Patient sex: F
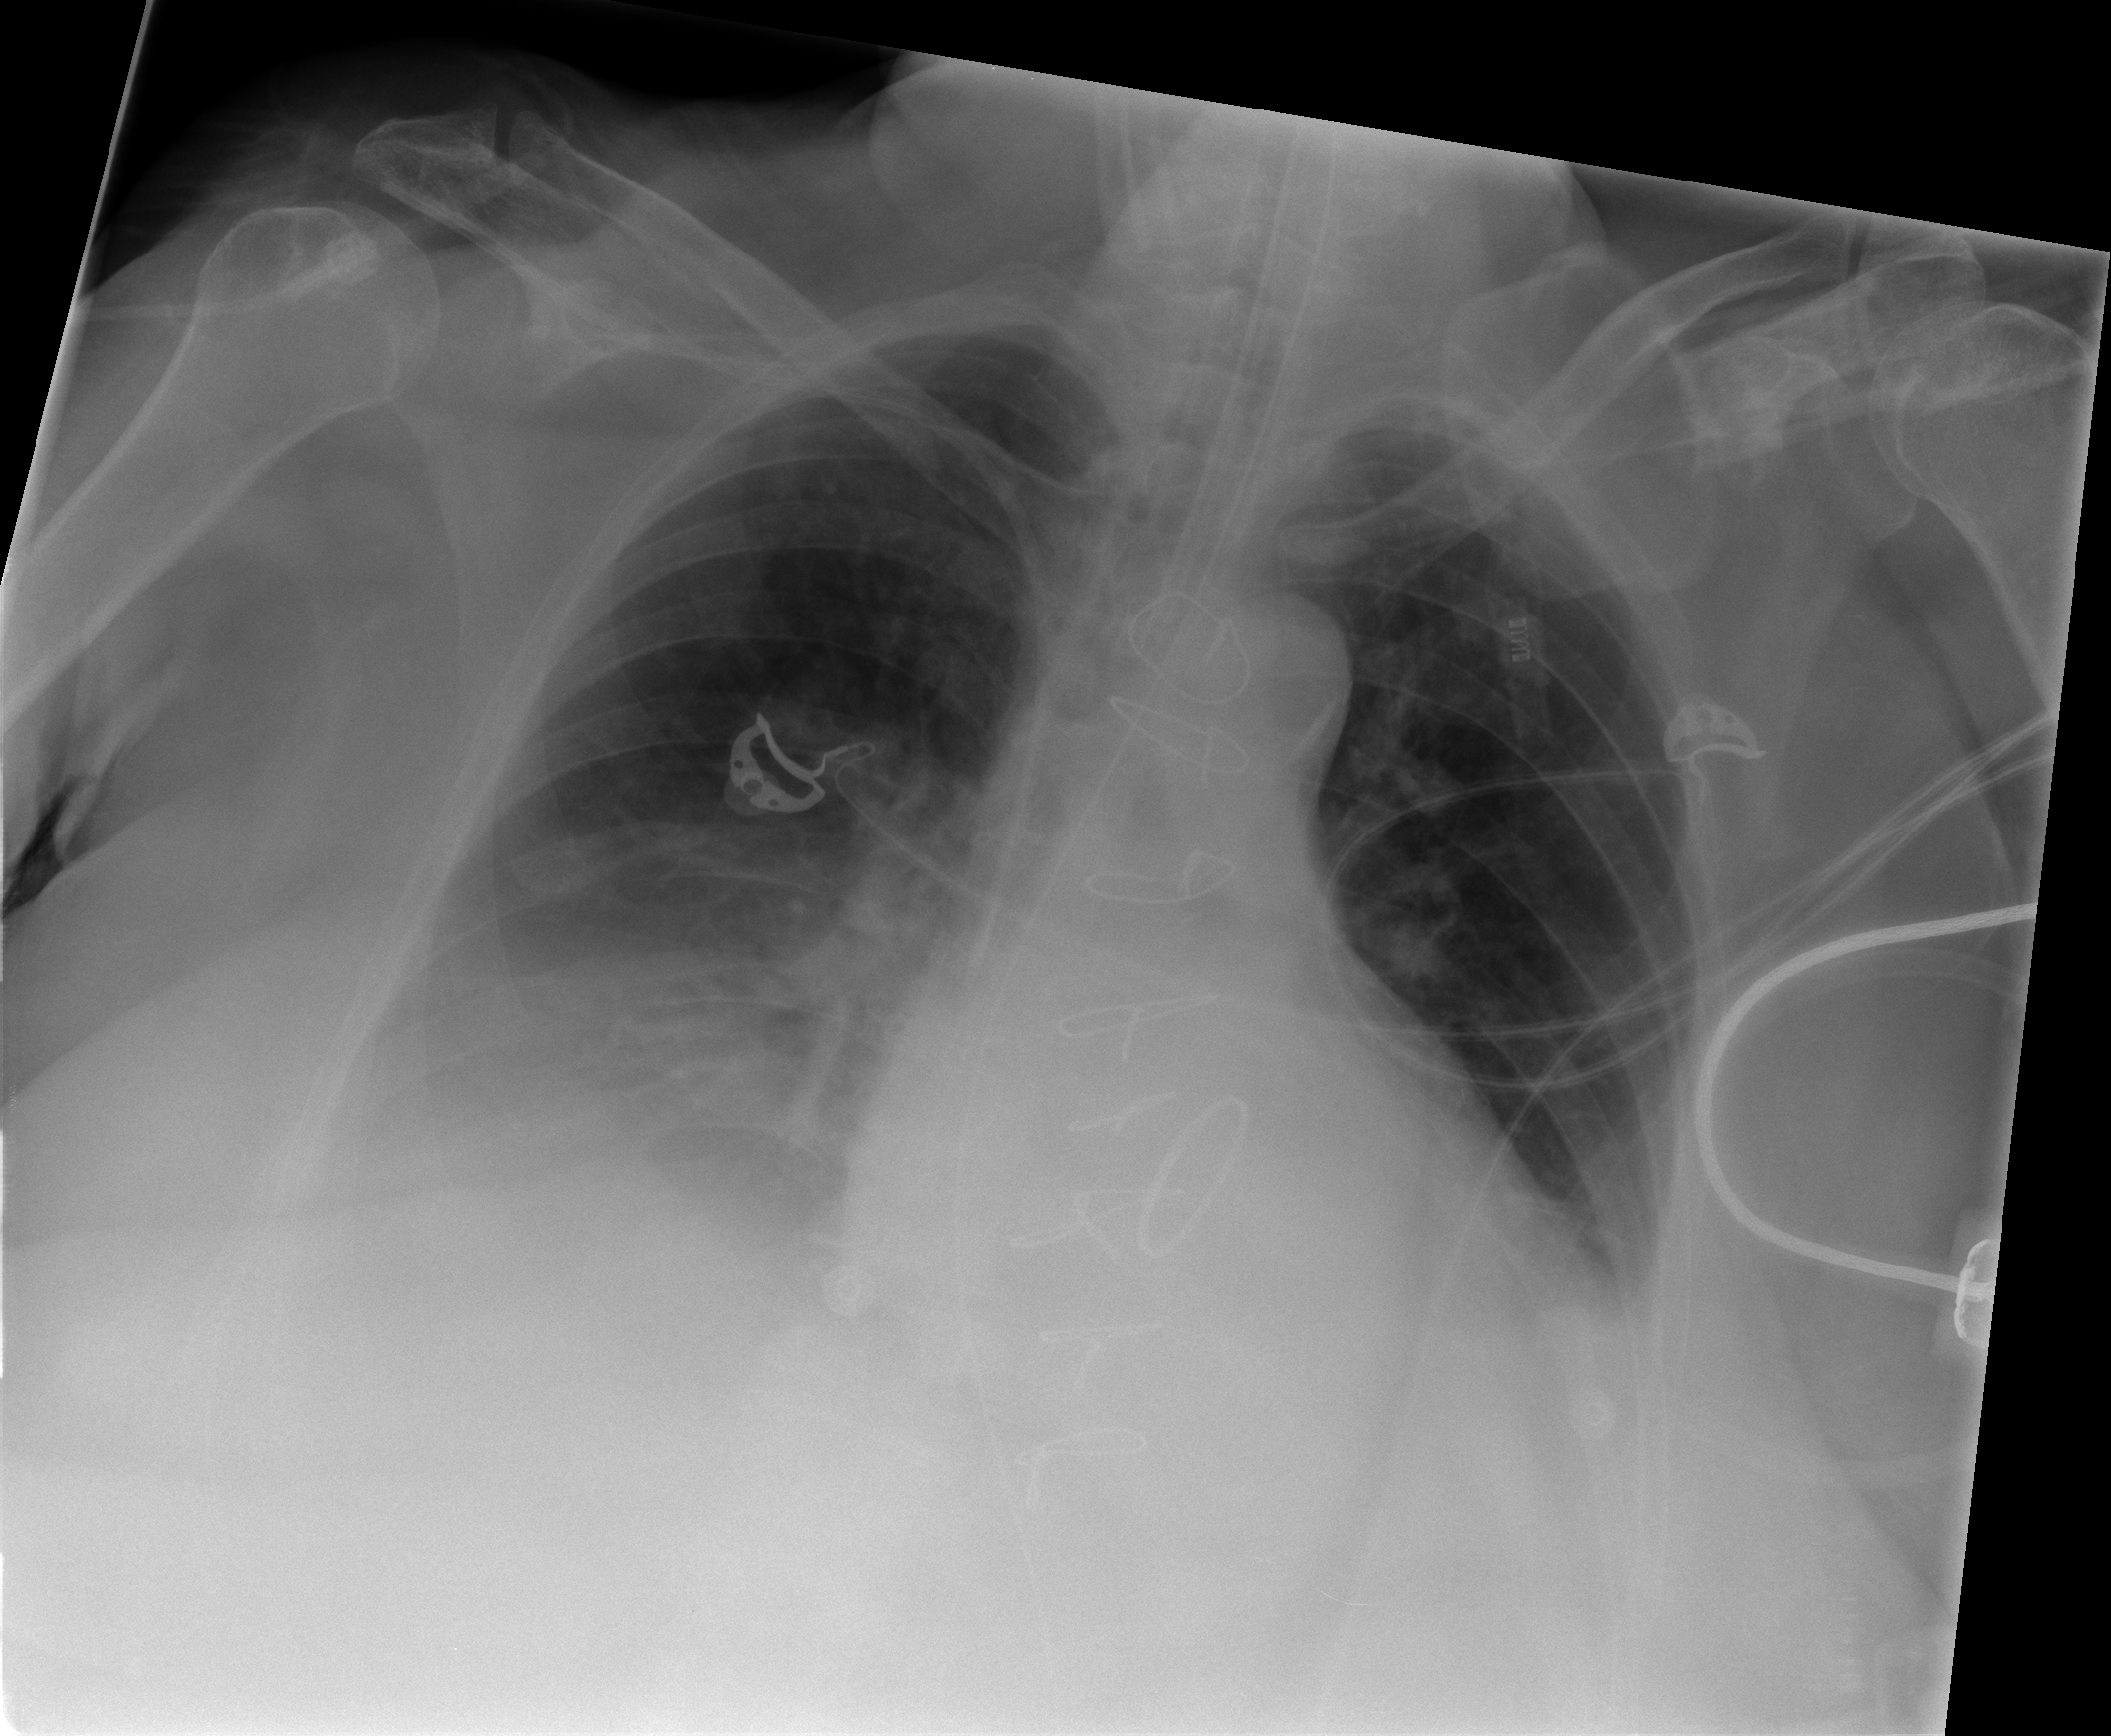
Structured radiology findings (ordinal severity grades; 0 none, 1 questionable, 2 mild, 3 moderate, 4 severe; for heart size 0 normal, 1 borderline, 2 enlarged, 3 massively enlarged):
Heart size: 2
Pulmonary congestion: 0
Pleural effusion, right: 2
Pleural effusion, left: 2
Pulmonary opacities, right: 0
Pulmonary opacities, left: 0
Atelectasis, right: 2
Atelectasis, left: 2